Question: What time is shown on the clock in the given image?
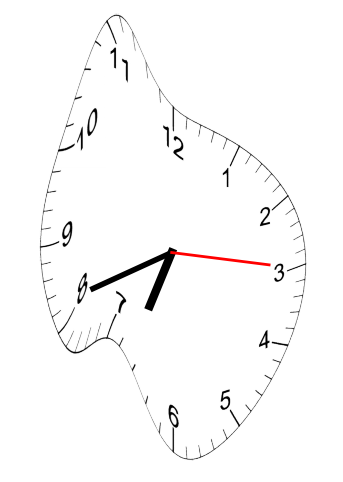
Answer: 06:41:15